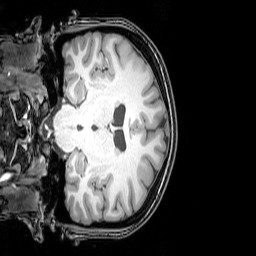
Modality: T1w
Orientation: coronal
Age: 24
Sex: female
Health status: healthy
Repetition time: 0.081 s
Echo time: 0.037 s